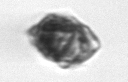
Label: Kryptoperidinium_triquetrum